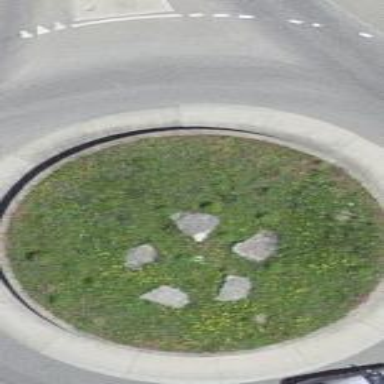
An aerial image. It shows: Secondary road around roundabout.